Question: I've built a simple dropdown menu.
The code and demo is here: <URL>
It looks like this:

Mousing over 'MENU 1' fades in the 'Submenu's.
It works great, unless you happen to be a spaz and jiggle your mouse around a lot over the menu, in which case it gets stuck in a semi-transparent state.
Using '.stop(true,true)' fixes the spaz issue, but removes the ability to mouse down from the menu to the submenu. I am using fadeIn/fadeOut to give a slight delay, so when the mouse moves from the menu to the submenu, the submenu stays visible ... stop(true,true) breaks this.
What's the best way to build a fading menu with a slight delay in all the right places?
---
## UPDATE:
I tinkered until total satisfaction, adding delays for hoverintent ... here's the final code: <URL>
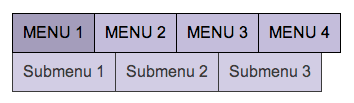
Answer: Remove both 'return false;', I believe this is your problem. <URL>
Also, I suggest you use an unordered list for this instead of divs, it makes more sense and it'll give you less headaches.
Take a look at this tutorial I wrote a while ago <URL>